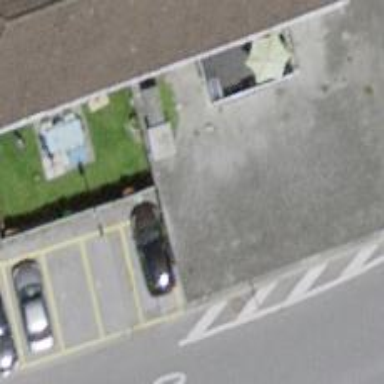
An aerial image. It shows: Café.